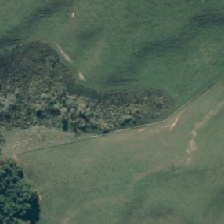
Land cover: herbaceous_freshwater_vege